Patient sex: M
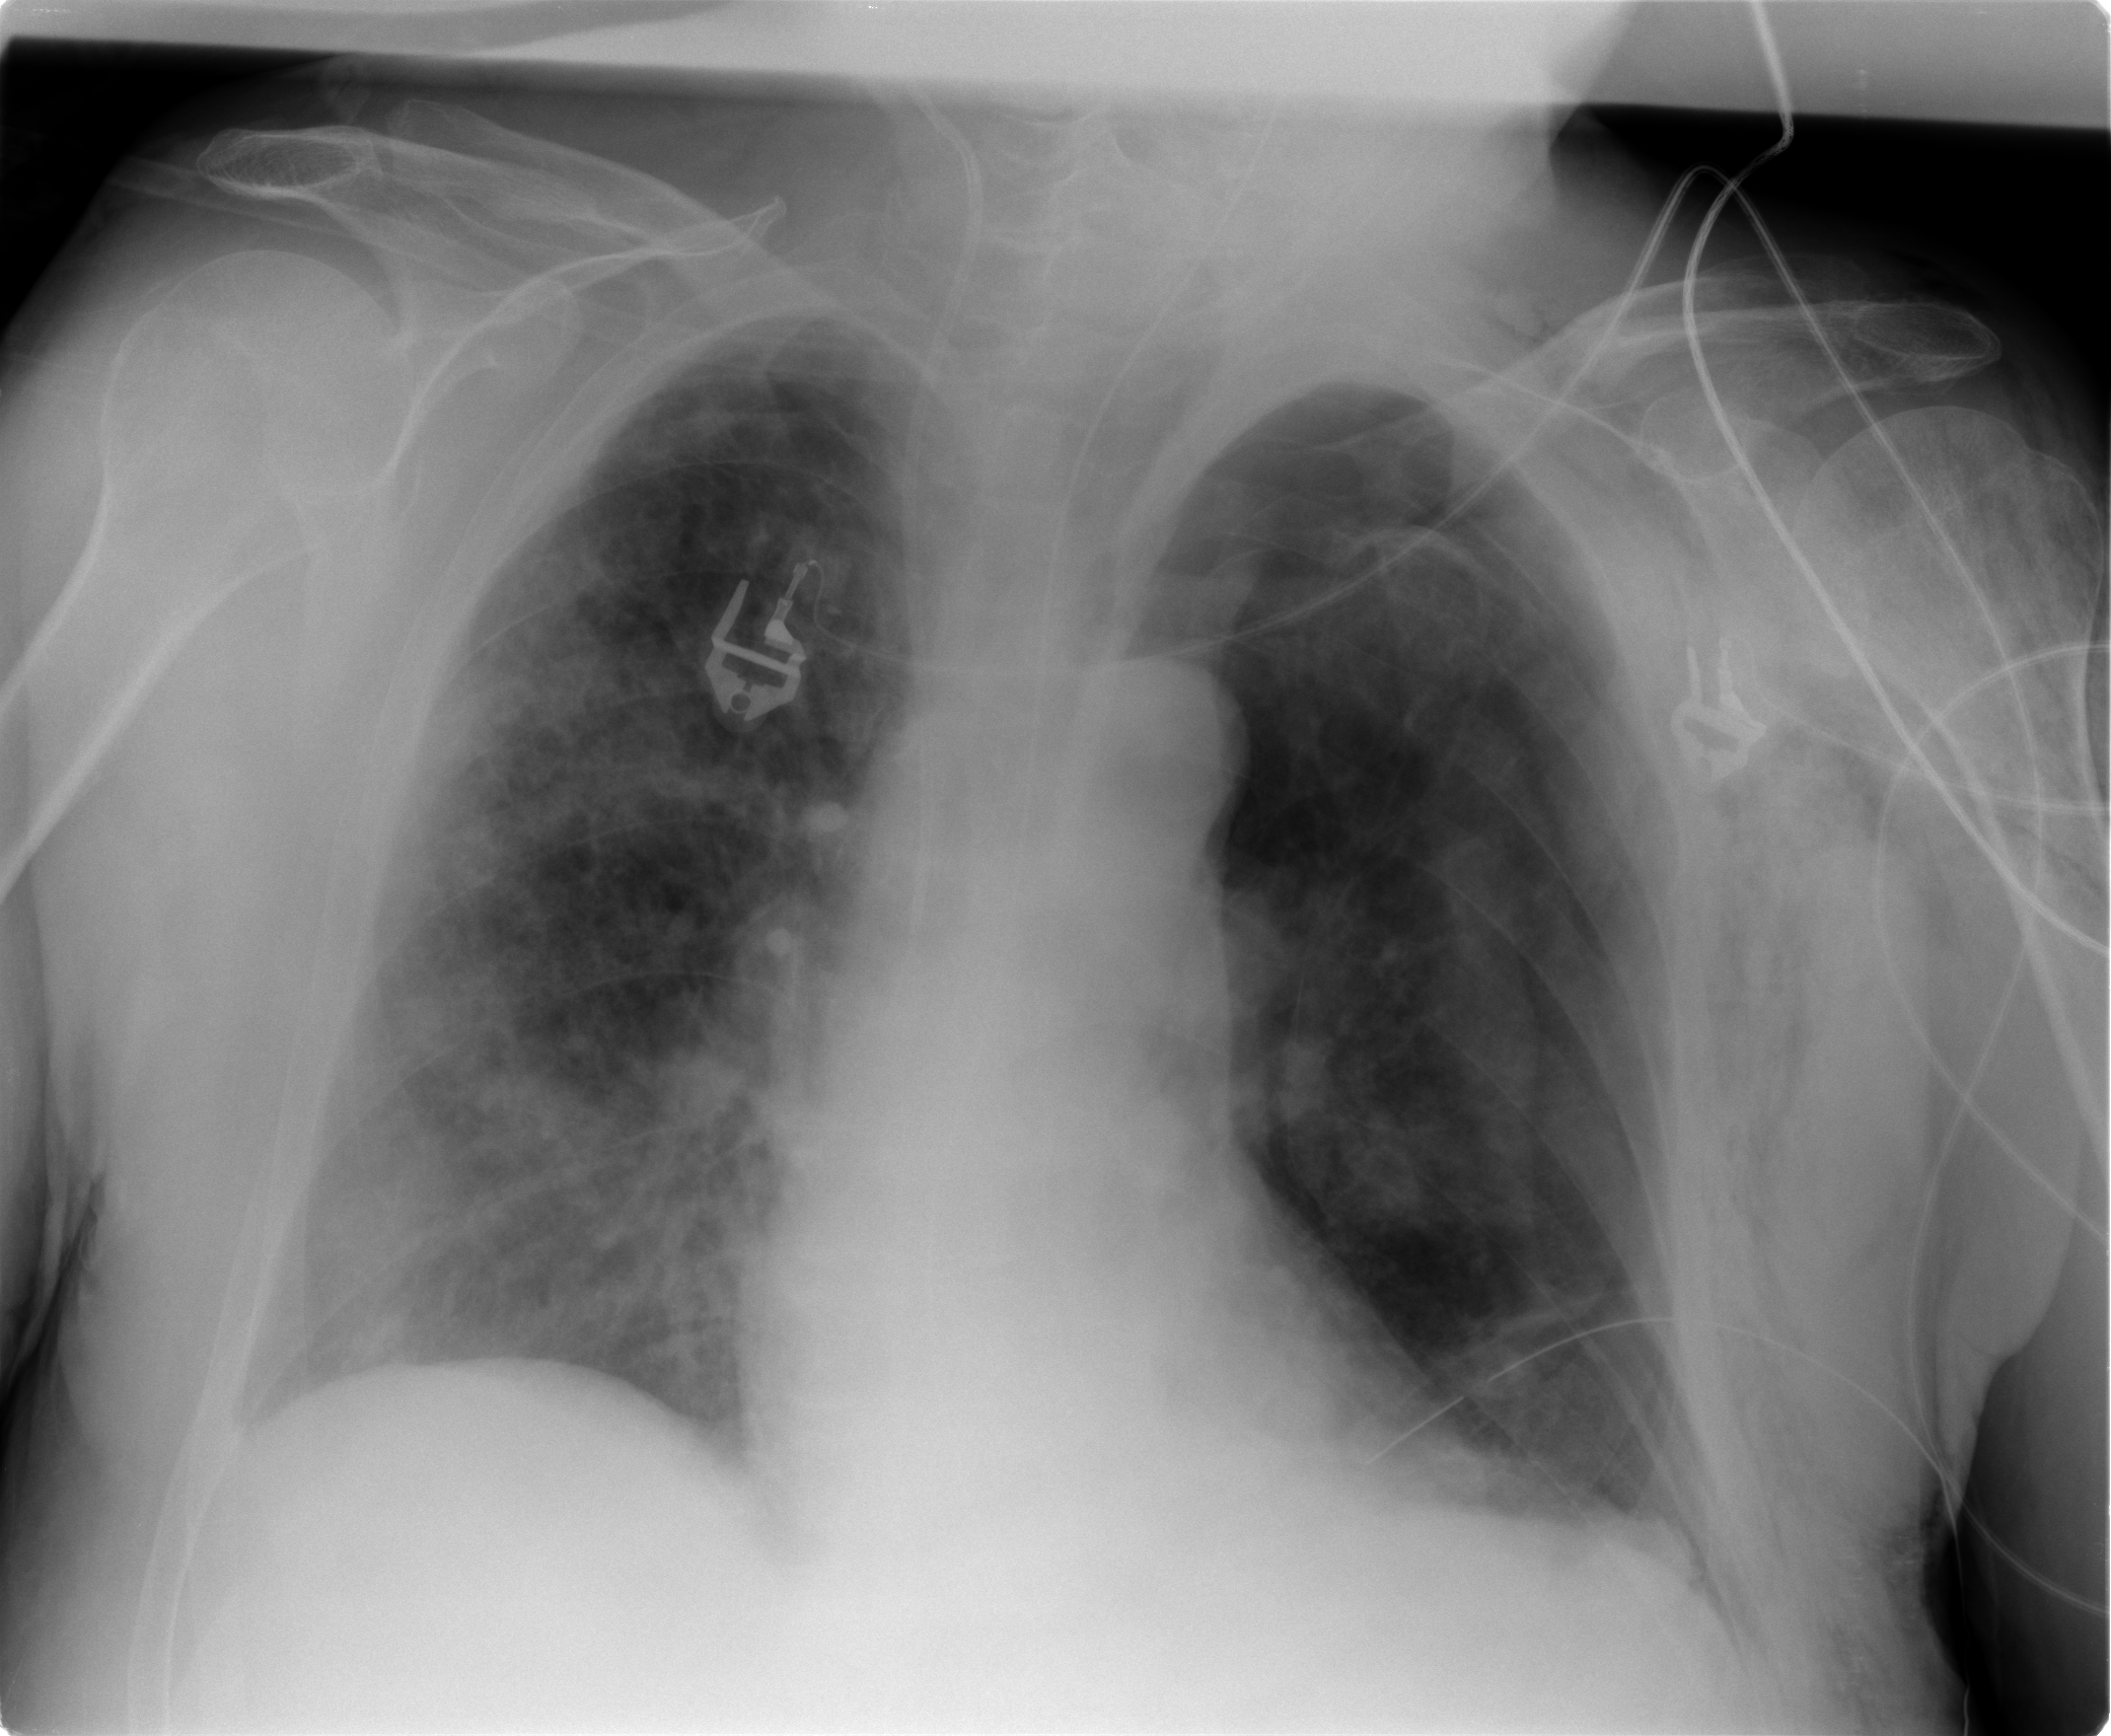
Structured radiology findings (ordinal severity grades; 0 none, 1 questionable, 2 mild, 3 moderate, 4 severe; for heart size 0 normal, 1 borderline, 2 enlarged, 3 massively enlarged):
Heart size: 0
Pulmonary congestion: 2
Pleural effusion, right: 0
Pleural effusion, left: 1
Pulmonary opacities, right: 2
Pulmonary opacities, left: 2
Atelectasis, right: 2
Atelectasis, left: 2